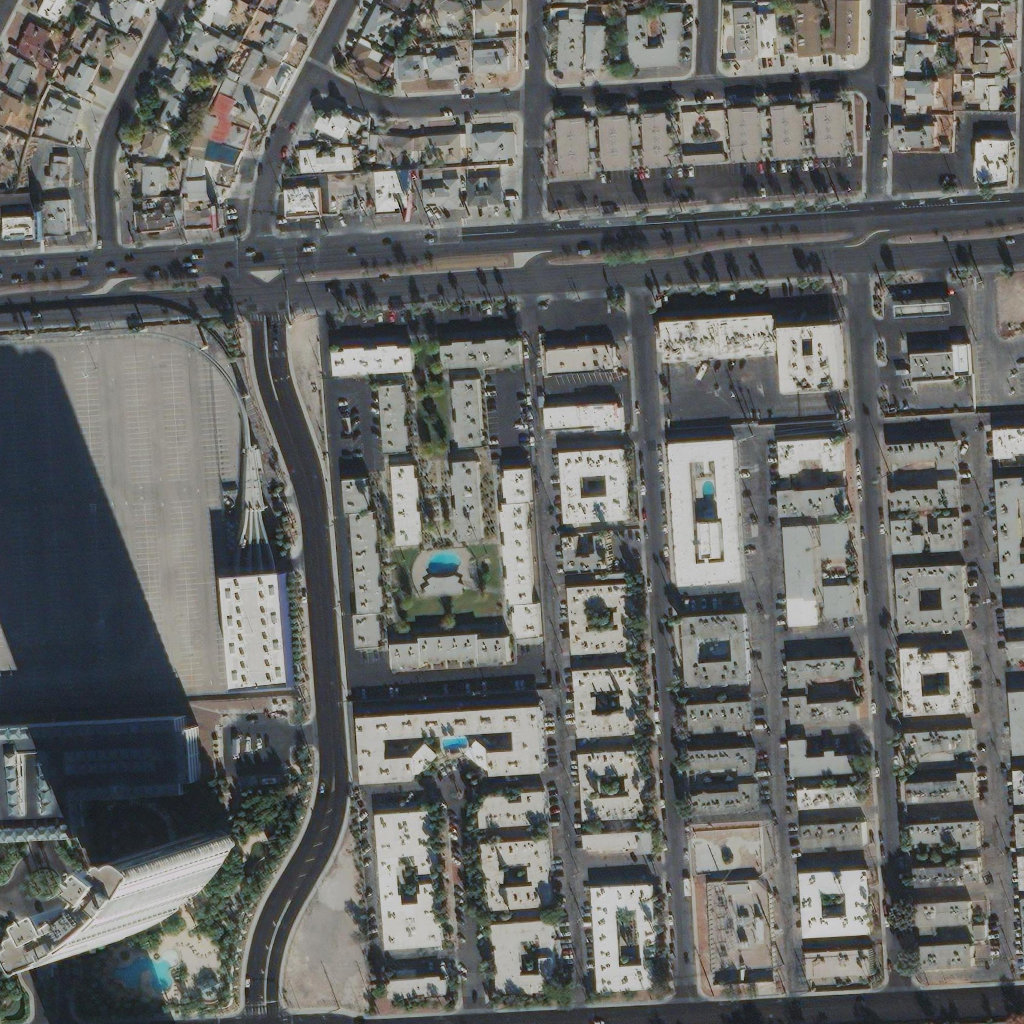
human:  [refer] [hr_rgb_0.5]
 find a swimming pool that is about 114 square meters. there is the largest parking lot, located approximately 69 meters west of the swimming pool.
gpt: <box>[[41, 53, 44, 55, 0]]</box>

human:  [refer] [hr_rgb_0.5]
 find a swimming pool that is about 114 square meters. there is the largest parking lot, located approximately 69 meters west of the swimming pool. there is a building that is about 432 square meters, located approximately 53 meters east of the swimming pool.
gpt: <box>[[41, 53, 44, 55, 0]]</box>

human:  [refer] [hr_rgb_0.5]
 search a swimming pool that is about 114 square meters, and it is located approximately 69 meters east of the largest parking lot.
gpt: <box>[[41, 53, 44, 55, 0]]</box>